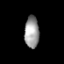
Tissue: prostate
Cell type: T cells
Senescence score: 0.3186
Nuclear area (px): 450
Mean DAPI intensity: 155.487